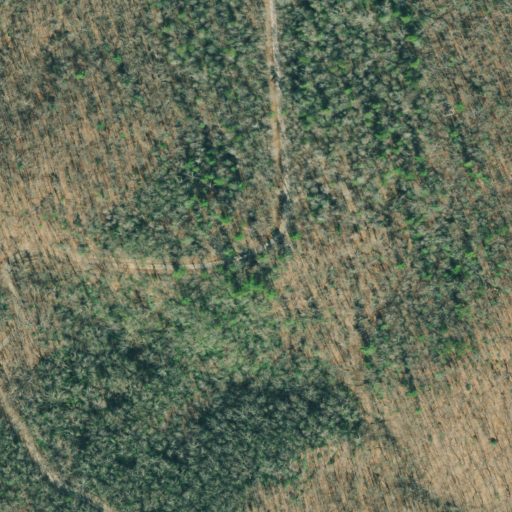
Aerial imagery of gap in Georgia named Gooch Gap containing deciduous forest, mixed forest, and open development